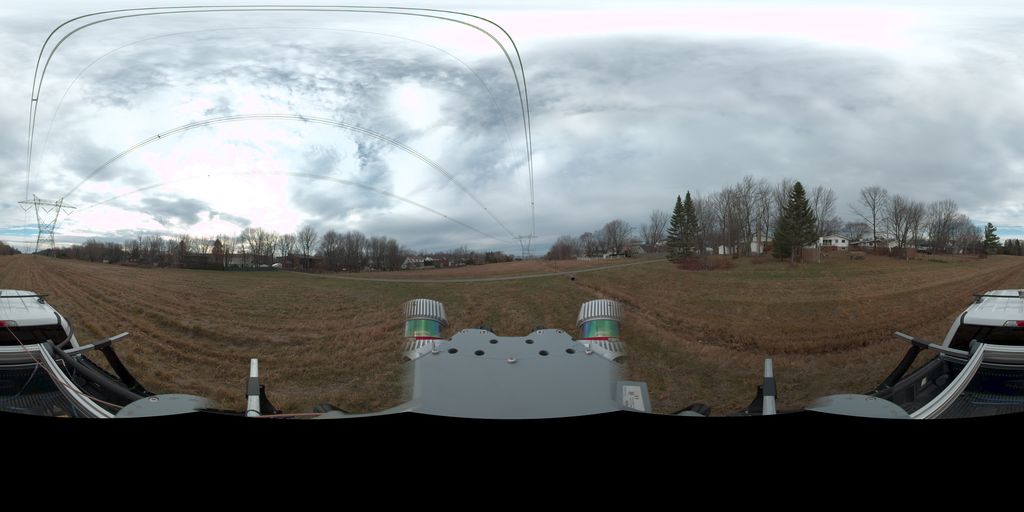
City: quebec_city